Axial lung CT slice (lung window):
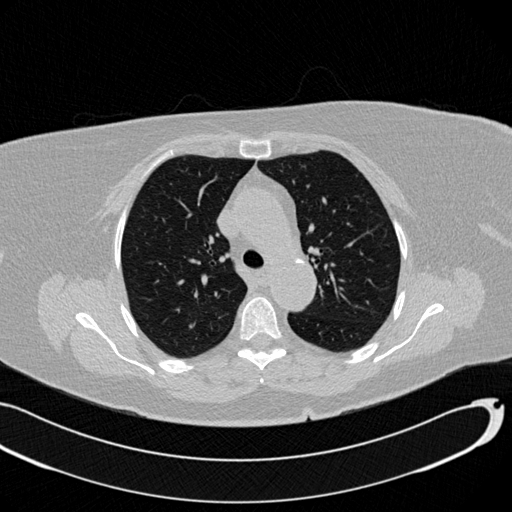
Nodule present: no